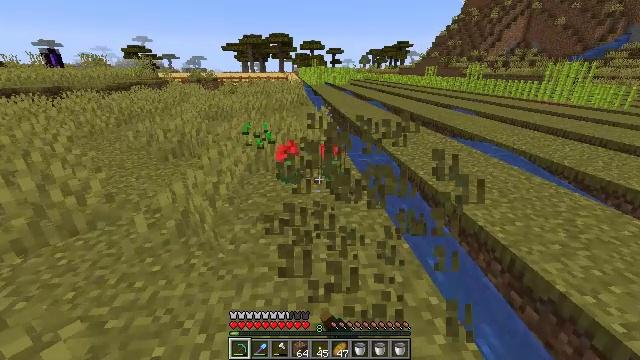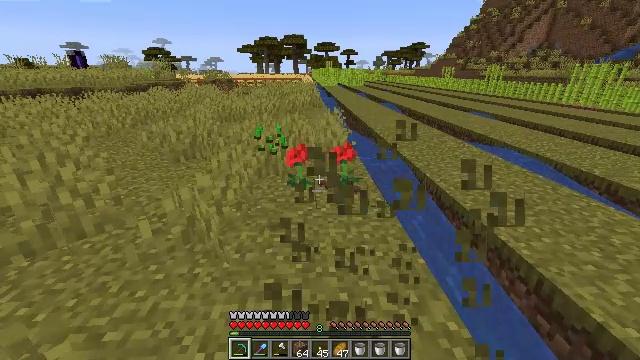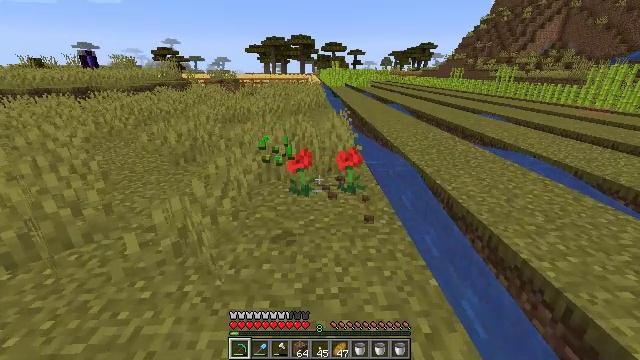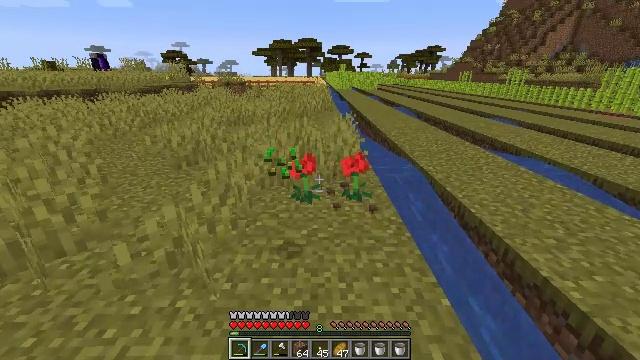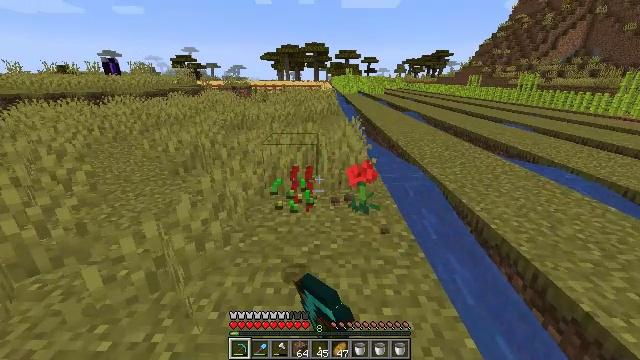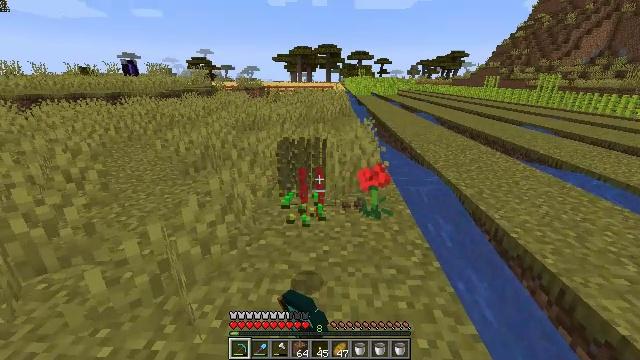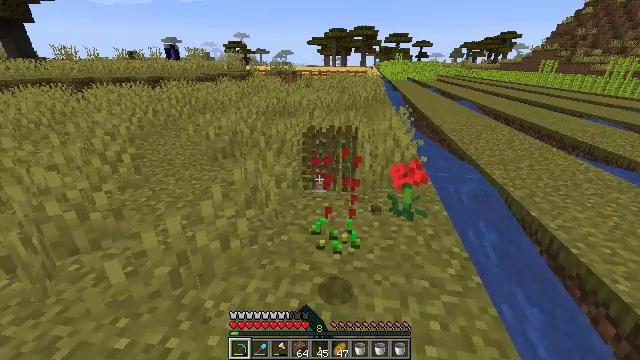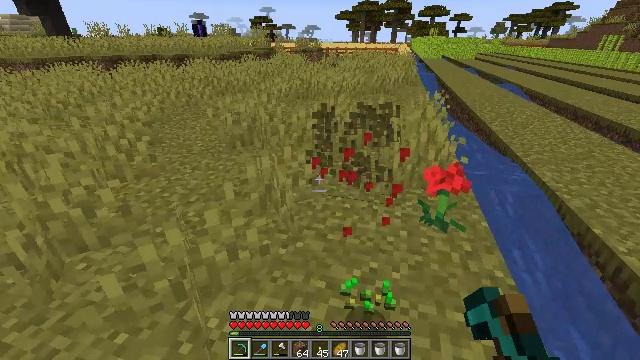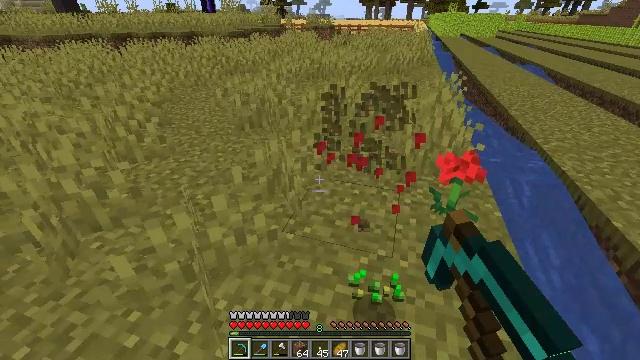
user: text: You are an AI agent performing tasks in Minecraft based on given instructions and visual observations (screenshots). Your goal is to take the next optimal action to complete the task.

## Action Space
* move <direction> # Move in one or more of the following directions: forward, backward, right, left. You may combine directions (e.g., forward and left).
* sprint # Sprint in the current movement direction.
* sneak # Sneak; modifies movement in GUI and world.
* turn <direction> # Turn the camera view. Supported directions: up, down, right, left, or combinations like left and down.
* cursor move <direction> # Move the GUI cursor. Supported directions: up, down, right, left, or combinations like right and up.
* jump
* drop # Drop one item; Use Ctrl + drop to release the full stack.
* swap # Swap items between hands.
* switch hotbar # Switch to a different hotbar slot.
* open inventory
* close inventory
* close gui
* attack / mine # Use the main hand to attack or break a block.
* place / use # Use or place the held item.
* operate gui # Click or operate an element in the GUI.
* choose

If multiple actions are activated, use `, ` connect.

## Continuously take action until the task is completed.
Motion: motion action
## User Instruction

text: Harvest the poppy flower.
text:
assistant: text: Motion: move forward, turn left, attack / mine
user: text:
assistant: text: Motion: move forward, turn left, attack / mine
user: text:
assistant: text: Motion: move forward, turn left, attack / mine
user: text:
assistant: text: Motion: move forward, turn left, attack / mine
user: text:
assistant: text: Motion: move forward, turn left, attack / mine
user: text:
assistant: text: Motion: move forward, turn left and down, attack / mine
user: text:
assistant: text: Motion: move forward, turn left and down, attack / mine
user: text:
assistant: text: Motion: move forward, turn left and down, attack / mine
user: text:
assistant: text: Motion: attack / mine